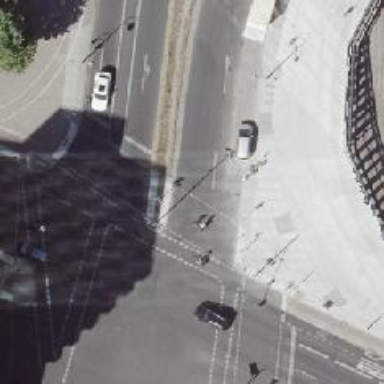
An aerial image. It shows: Road with traffic signals.